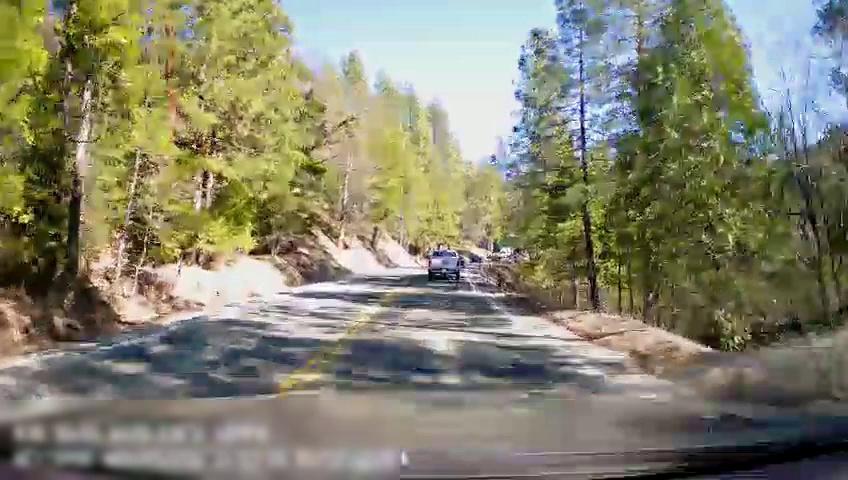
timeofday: Day
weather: Sunny
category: Drivable Space
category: Vehicles | Car
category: Vehicles | Car
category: Vehicles | Truck
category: Lanes | Opposite Lane
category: Lanes | Opposite Lane
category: Lanes | Current Lane
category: Lanes | Current Lane